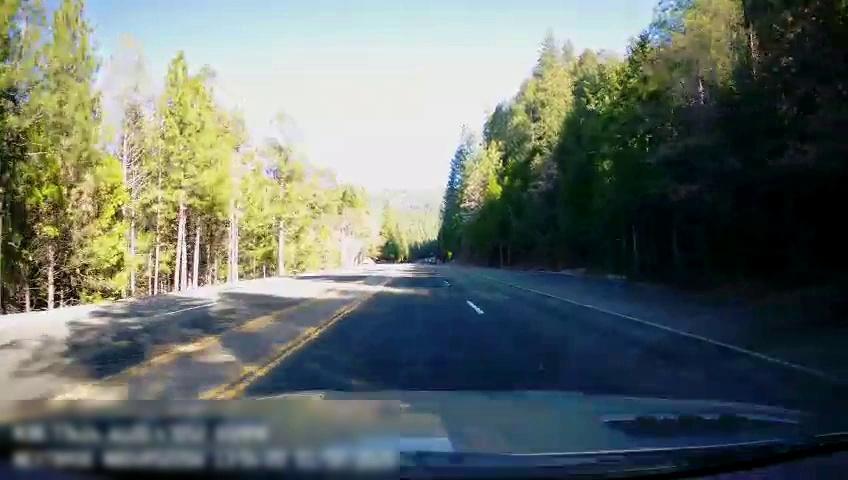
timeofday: Day
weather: Sunny
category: Drivable Space
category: Lanes | Opposite Lane
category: Lanes | Alternate Lane
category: Lanes | Current Lane
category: Lanes | Opposite Lane
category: Lanes | Current Lane
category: Lanes | Alternate Lane
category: Lanes | Opposite Lane